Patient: sex F, age 75
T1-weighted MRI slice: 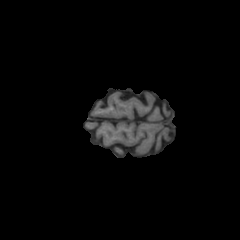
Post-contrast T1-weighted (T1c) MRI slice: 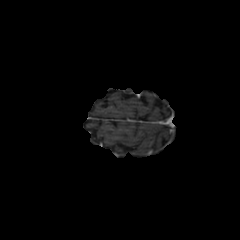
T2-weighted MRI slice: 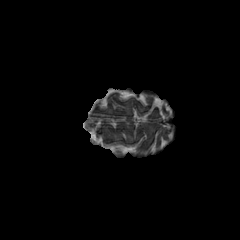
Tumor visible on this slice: no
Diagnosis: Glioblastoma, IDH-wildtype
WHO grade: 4